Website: lowes
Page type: customer-info-address
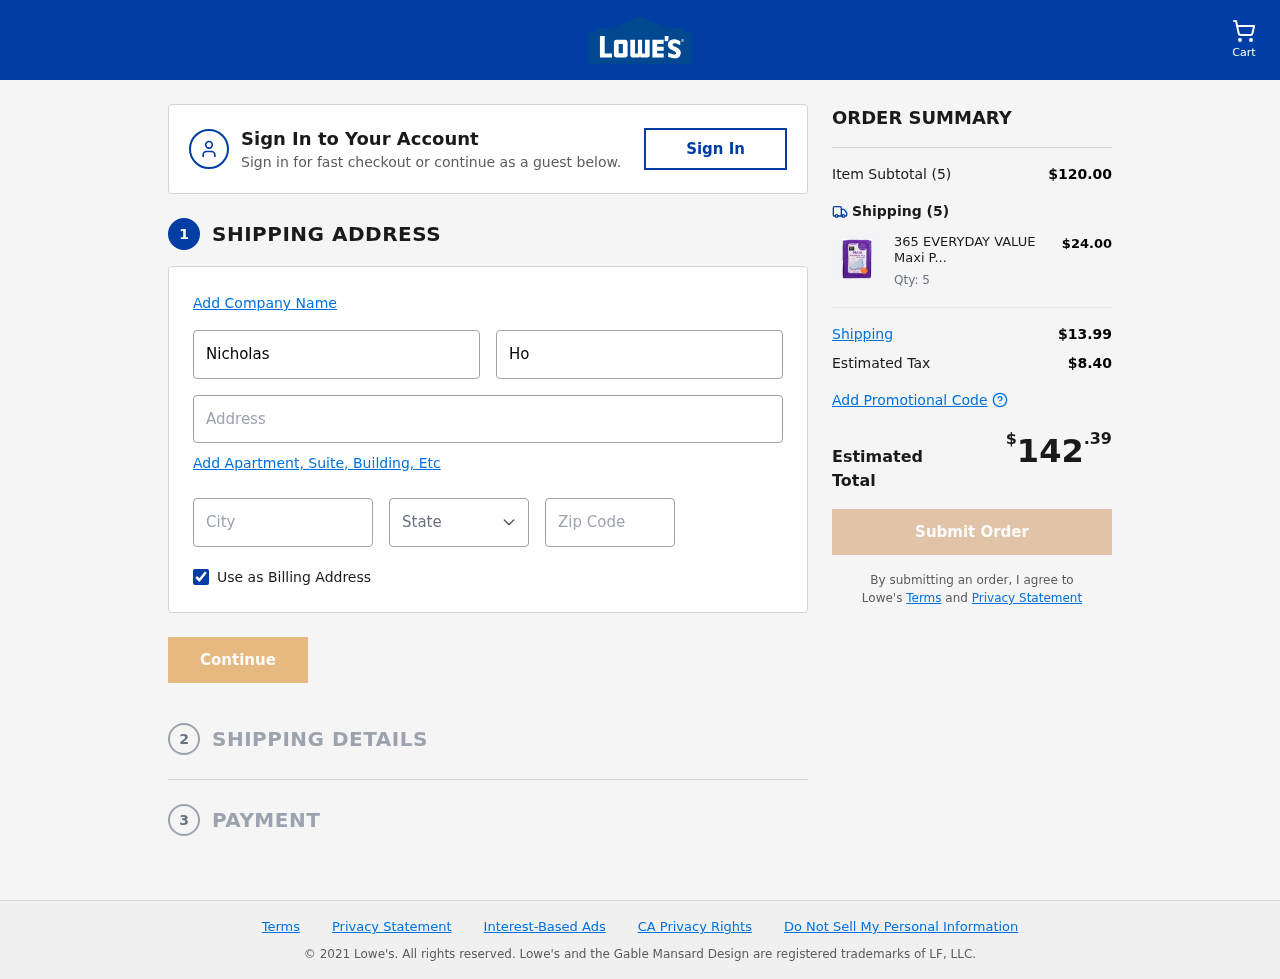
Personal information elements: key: PII_CITY
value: Trevinobury
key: PII_FIRSTNAME
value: Nicholas
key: PII_LASTNAME
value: Holmes
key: PII_POSTCODE
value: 92952
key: PII_STATE_ABBR
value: VA
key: PII_STREET
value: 75576 Dana Villages
Product elements: key: PRODUCT1_NAME
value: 365 EVERYDAY VALUE Maxi Pad Overnight, 14 CT
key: PRODUCT1_PRICE
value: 24
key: PRODUCT1_QUANTITY
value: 5
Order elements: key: ORDER_NUM_ITEMS
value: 5
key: ORDER_SUBTOTAL
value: $120.00
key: ORDER_NUM_ITEMS2
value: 5
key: ORDER_SHIPPING_COST
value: $13.99
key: ORDER_TAX
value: $8.40
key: ORDER_TOTAL
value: $142.39